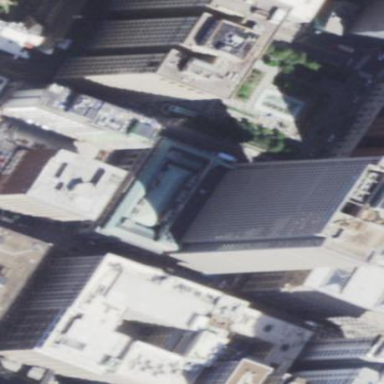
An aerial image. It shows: Office building.